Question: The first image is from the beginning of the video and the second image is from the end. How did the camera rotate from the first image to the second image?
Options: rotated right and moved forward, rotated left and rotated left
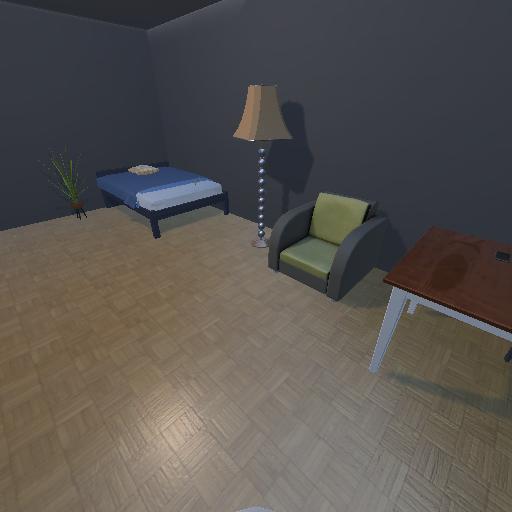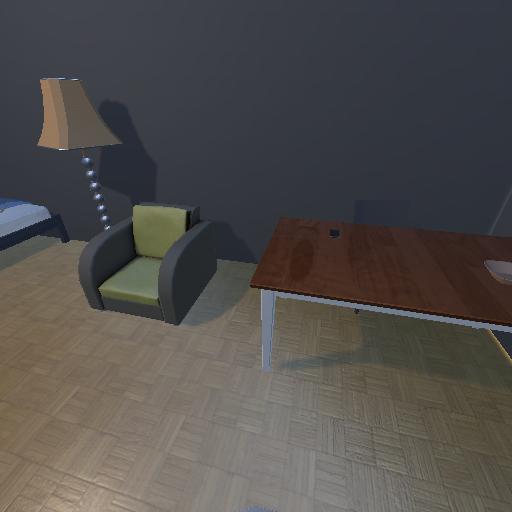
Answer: rotated right and moved forward